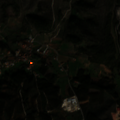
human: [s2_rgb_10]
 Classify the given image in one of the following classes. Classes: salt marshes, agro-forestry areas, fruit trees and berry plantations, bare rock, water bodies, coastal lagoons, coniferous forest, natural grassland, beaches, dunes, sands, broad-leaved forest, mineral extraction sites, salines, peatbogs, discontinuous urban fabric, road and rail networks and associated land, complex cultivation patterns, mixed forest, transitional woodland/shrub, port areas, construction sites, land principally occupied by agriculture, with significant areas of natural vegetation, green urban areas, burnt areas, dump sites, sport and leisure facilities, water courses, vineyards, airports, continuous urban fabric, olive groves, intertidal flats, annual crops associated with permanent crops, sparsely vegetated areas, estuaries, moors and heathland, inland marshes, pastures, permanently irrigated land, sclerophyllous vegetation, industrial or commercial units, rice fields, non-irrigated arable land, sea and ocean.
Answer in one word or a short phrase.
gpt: olive groves, annual crops associated with permanent crops, mixed forest, sclerophyllous vegetation